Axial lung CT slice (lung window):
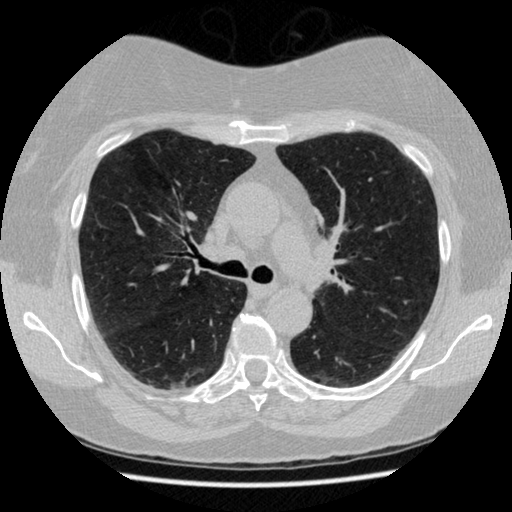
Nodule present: no